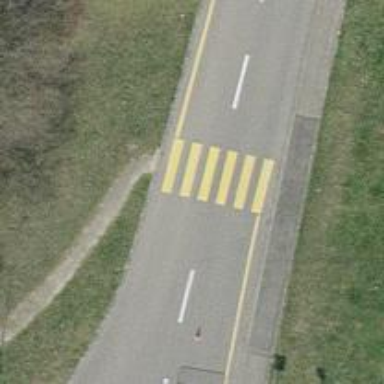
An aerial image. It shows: Marked zebra crossing.